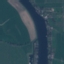
Land use / land cover class: River